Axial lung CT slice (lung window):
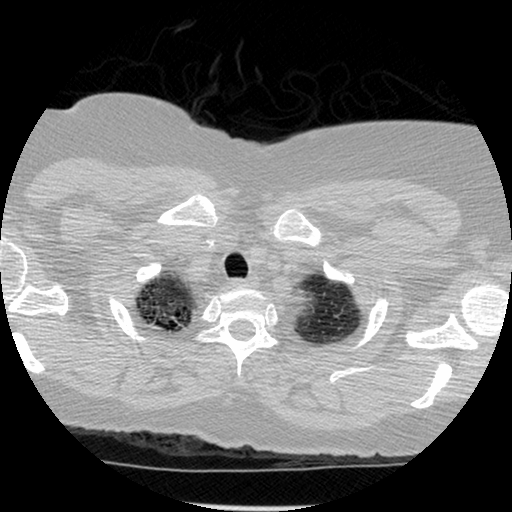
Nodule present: no